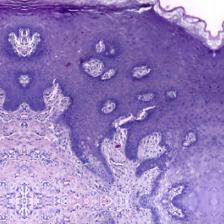
Diagnosis: Normal